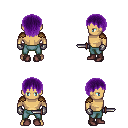
a pixel art fantasy rpg character, male body template, human, tanned skin, leather shoulder armor, teal pants, purple plain hairstyle, metal gloves, maroon shoes, dagger, four views (front, back, left, right), 2x2 character sprite sheet, small pixel art, hard edges, no anti-aliasing